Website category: university
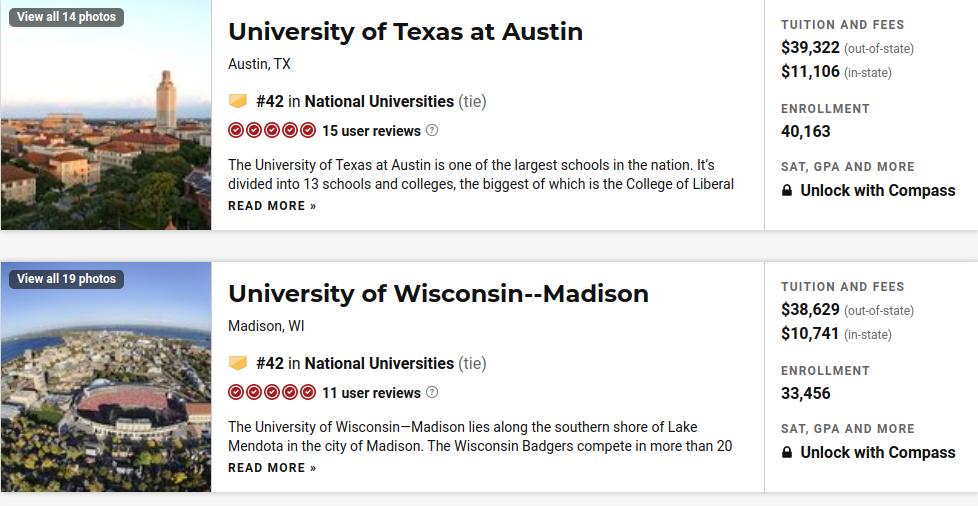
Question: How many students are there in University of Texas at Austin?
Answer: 40,163

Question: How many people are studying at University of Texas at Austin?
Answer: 40,163

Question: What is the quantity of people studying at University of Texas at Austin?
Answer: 40,163

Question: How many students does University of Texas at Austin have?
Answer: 40,163

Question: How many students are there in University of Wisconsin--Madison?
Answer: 33,456

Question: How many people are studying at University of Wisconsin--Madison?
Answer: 33,456

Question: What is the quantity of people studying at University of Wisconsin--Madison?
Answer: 33,456

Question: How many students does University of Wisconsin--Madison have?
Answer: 33,456

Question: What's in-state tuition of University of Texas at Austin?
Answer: $11,106

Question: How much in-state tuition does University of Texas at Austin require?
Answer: $11,106

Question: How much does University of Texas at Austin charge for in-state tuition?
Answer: $11,106

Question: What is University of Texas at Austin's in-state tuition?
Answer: $11,106

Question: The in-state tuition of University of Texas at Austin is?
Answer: $11,106

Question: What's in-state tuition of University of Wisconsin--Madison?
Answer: $10,741

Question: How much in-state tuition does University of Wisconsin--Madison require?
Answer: $10,741

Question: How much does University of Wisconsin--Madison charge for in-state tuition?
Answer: $10,741

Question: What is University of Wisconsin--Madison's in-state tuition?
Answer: $10,741

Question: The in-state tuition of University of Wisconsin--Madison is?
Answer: $10,741

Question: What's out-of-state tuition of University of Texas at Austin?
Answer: $39,322

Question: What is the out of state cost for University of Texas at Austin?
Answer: $39,322

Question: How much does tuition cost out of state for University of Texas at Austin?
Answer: $39,322

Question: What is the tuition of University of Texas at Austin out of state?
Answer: $39,322

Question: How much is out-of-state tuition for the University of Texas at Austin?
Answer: $39,322

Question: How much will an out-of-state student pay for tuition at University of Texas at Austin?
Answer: $39,322

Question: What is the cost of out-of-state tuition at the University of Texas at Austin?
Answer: $39,322

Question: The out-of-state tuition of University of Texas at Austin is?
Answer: $39,322

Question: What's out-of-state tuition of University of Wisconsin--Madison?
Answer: $38,629

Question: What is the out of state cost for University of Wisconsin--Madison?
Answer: $38,629

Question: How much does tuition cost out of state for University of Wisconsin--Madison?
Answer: $38,629

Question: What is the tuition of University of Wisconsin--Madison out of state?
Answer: $38,629

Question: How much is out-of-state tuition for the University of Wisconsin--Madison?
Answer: $38,629

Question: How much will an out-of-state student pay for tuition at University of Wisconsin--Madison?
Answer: $38,629

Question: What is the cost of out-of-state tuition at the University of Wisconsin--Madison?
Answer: $38,629

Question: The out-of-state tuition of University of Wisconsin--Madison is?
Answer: $38,629

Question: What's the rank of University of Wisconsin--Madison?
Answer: #42

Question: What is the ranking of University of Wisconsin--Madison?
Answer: #42

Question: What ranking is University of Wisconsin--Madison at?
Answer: #42

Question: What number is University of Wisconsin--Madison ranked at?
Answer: #42

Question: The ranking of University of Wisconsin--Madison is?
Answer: #42

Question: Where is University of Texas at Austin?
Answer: Austin, TX

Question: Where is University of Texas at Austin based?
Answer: Austin, TX

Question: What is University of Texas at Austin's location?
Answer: Austin, TX

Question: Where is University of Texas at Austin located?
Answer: Austin, TX

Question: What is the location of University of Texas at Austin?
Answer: Austin, TX

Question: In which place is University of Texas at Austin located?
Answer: Austin, TX

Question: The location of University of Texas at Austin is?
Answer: Austin, TX

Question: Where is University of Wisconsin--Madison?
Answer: Madison, WI

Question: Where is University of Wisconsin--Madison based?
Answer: Madison, WI

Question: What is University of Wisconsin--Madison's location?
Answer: Madison, WI

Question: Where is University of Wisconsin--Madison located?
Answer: Madison, WI

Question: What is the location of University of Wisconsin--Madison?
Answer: Madison, WI

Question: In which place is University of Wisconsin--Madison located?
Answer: Madison, WI

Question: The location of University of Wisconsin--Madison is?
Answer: Madison, WI

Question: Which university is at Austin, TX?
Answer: University of Texas at Austin

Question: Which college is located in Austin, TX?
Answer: University of Texas at Austin

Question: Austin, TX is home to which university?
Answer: University of Texas at Austin

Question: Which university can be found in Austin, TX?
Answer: University of Texas at Austin

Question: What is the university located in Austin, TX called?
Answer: University of Texas at Austin

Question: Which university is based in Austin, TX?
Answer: University of Texas at Austin

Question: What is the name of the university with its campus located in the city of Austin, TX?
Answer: University of Texas at Austin

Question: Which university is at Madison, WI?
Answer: University of Wisconsin--Madison

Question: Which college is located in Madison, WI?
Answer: University of Wisconsin--Madison

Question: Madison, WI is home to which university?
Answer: University of Wisconsin--Madison

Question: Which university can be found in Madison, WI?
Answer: University of Wisconsin--Madison